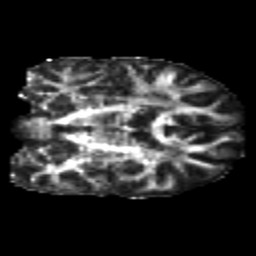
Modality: FA
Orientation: coronal
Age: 22
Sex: male
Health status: healthy
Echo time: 0.074 s